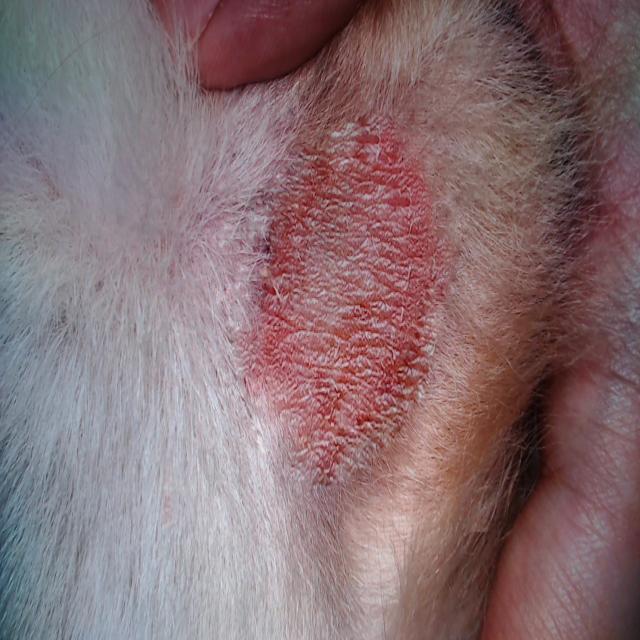
Canine ringworm (Dermatophytosis) — fungal infection caused by Microsporum or Trichophyton. Presents with circular alopecia, scaling, crusting, and broken hairs.